Question: How do I make an website change the activity bar color like the following exemple:

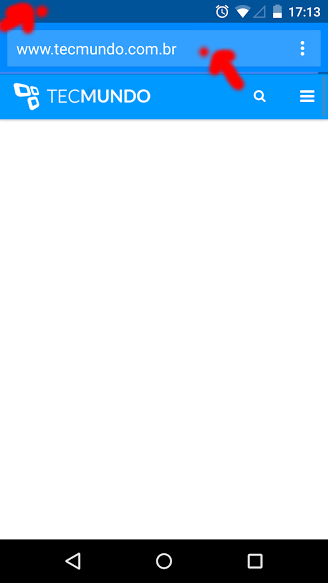
Answer: In your web page add :
'''
<meta name="theme-color" content="#db5945">
'''
read more from <URL>.